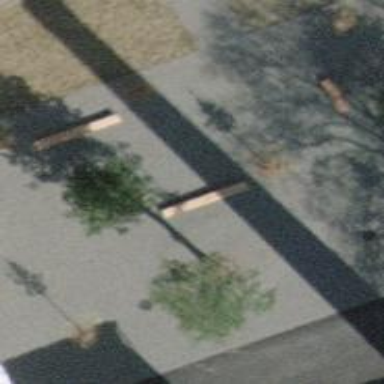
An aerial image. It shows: Brown bench.